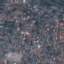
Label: Residential